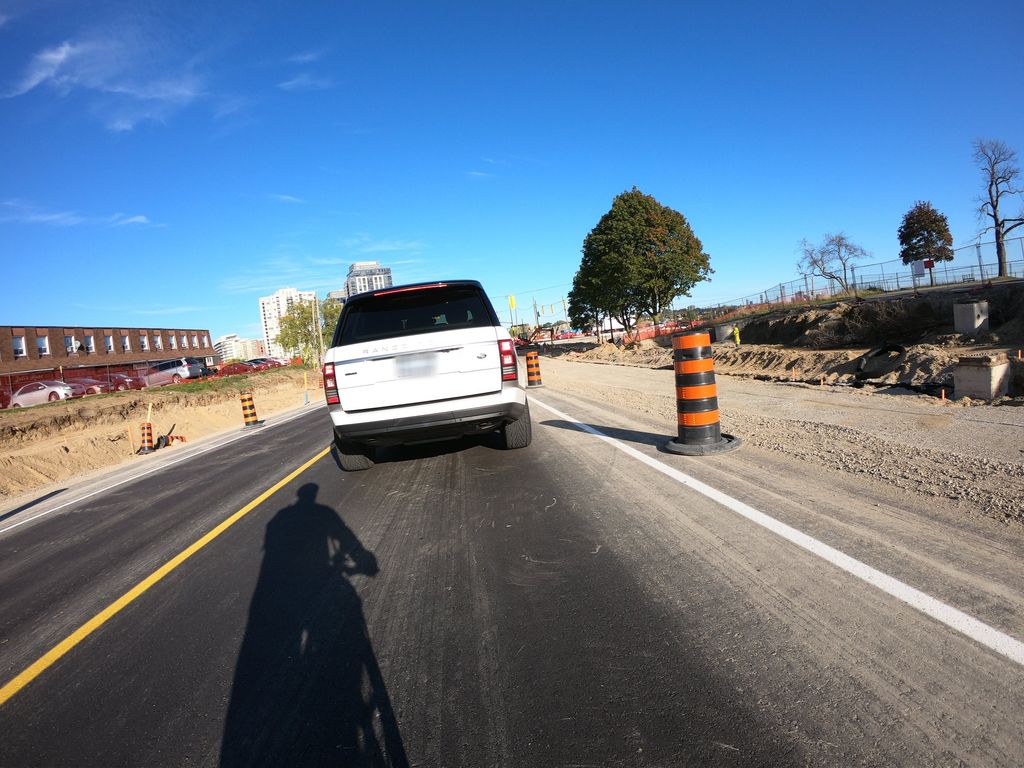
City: toronto